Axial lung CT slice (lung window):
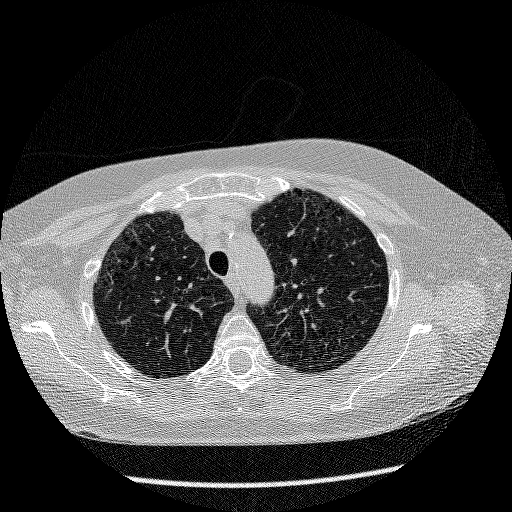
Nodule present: no